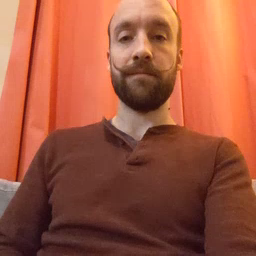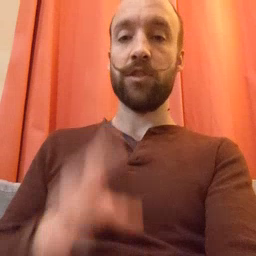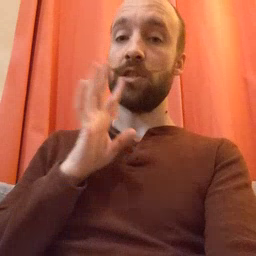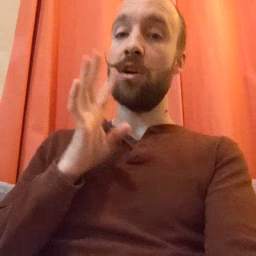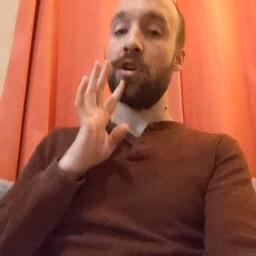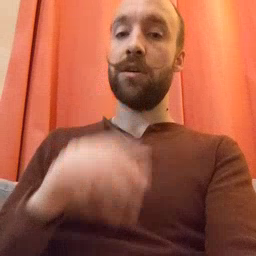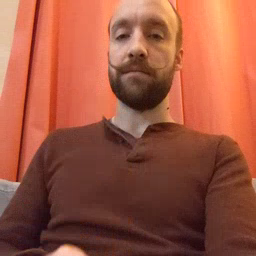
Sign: talk